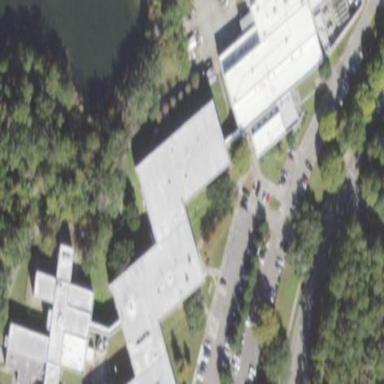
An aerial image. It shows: Building with flat roof.